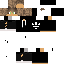
A male human skin with dark skin, wearing brown bald dressed in a black hoodie and black pants, featuring a closed mouth.